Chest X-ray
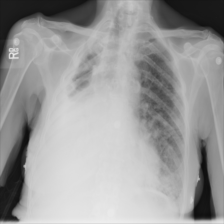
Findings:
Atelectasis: negative
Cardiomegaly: negative
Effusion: negative
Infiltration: negative
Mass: negative
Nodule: positive
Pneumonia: negative
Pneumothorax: negative
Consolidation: positive
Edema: negative
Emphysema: negative
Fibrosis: negative
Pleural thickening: negative
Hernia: negative